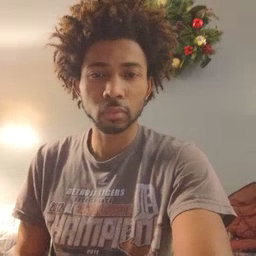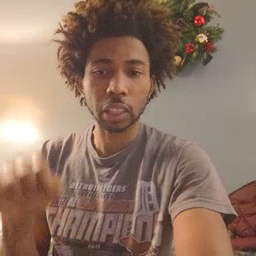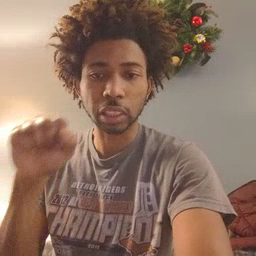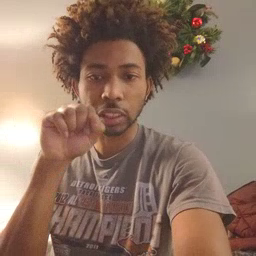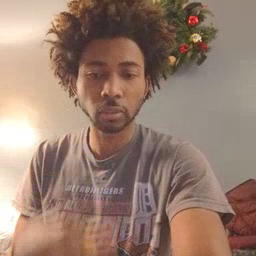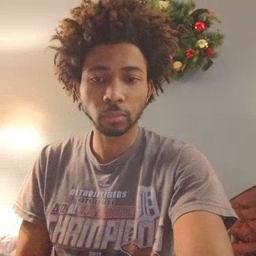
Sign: carrot